Question: Whenever I tap "newButton" my app crashes. I am using automatic reference counting.
Edit: Just tried this in a different app and it works but does not work in my own.
Here is my code:
'''
- (void)viewDidLoad
{
[super viewDidLoad];
UIView *fullView = [[UIView alloc] initWithFrame:CGRectMake(0, -20, 320, 480)];
fullView.backgroundColor = [UIColor blackColor];
[[self view] addSubview:fullView];
UIImage* blackButton =[[UIImage imageNamed:@"UIButtonBlack.png"]stretchableImageWithLeftCapWidth:10.0 topCapHeight:0.0];
// Create button
UIButton *newButton = [[UIButton alloc] initWithFrame:CGRectMake(100, 100, 100, 30)];
// Set button content alignment
newButton.contentVerticalAlignment = UIControlContentVerticalAlignmentCenter;
newButton.contentHorizontalAlignment = UIControlContentHorizontalAlignmentCenter;
// Set button title
[newButton setTitle:@"Do Something" forState:UIControlStateNormal & UIControlStateHighlighted & UIControlStateSelected];
// Set button title color
[newButton setTitleColor:[UIColor colorWithRed:255.0f/255.0 green:255.0f/255.0 blue:255.0f/255.0 alpha:1.0] forState:UIControlStateNormal & UIControlStateHighlighted & UIControlStateSelected];
// Add the background image
[newButton setBackgroundImage:blackButton forState:UIControlStateNormal];
// Add Events
[newButton addTarget:self action:@selector(showScanner:) forControlEvents:UIControlEventTouchUpInside];
// in case the parent view draws with a custom color or gradient, use a transparent color
[newButton setBackgroundColor:[UIColor clearColor]];
// Set titleShadowColor this way (apparently, titleLabel.shadowcolor does not work)
[newButton setTitleShadowColor:[UIColor colorWithRed:0.0f/255.0 green:0.0f/255.0 blue:0.0f/255.0 alpha:.75] forState:UIControlStateNormal & UIControlStateHighlighted & UIControlStateSelected];
// Set button titleLabel properties
newButton.titleLabel.font = [UIFont fontWithName:@"PTSans-Bold" size:13.0];
newButton.titleLabel.shadowOffset = CGSizeMake(1, 1);
[fullView addSubview:newButton];
}
- (void)showScanner:(id)sender
{
NSLog(@"Do something...");
}
'''

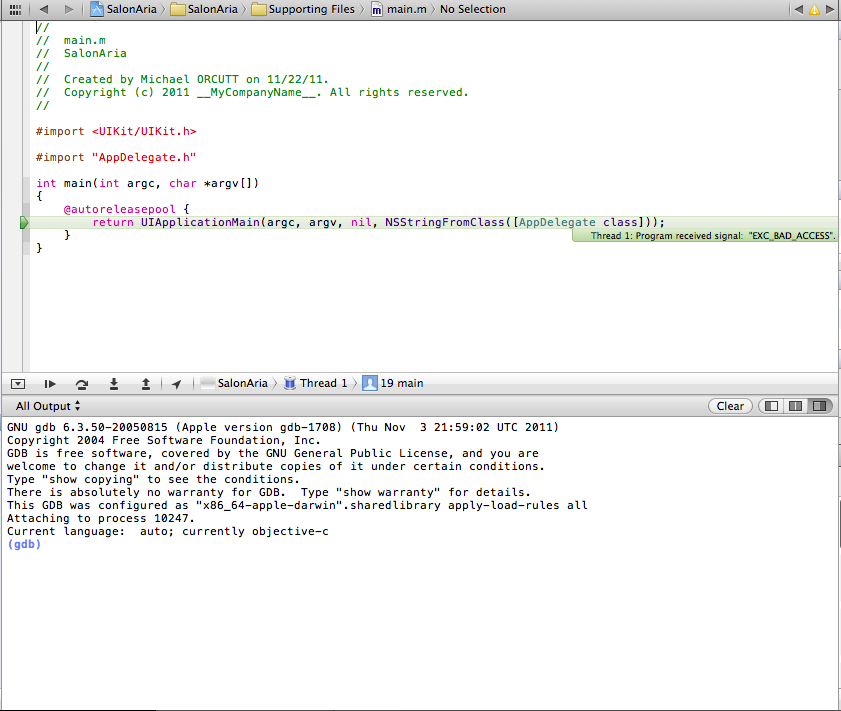
Answer: You're not keeping a reference to your view controller. You either need to
- -
Note that if you were to re-write this code with ARC turned off, you'd have a memory leak, instead of a crash.
The problem is that all references to the view controller from the view are references, meaning that they don't retain the controller*. So in your loading code ARC releases the view controller after you've made it and accessed its view, and it's gone.
Within your app you should keep track of all the view controllers, and access their views through them. Something like UINavigationController does this for you.
*This is because the view controller is considered to have ownership over the view, and if the view controller retained the view and the view retained the view controller, there'd be a retain loop, and neither of them would ever be released.